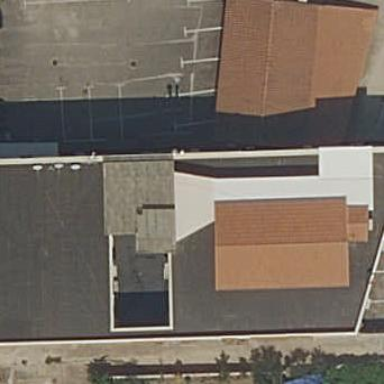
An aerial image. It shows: Residential building.